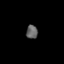
Tissue: skin
Cell type: Epithelial cells
Senescence score: 0.2782
Nuclear area (px): 154
Mean DAPI intensity: 97.708